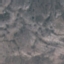
Land use / land cover class: HerbaceousVegetation